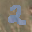
Label: 2